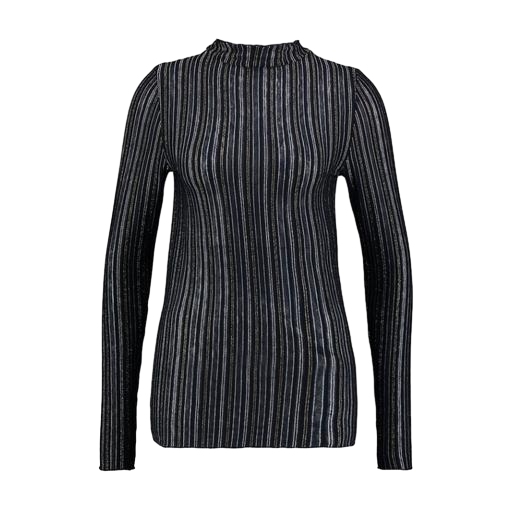
high-neck top, black petite printed mock-neck top only macy, high-neck ribbed-jersey t-shirt, white background